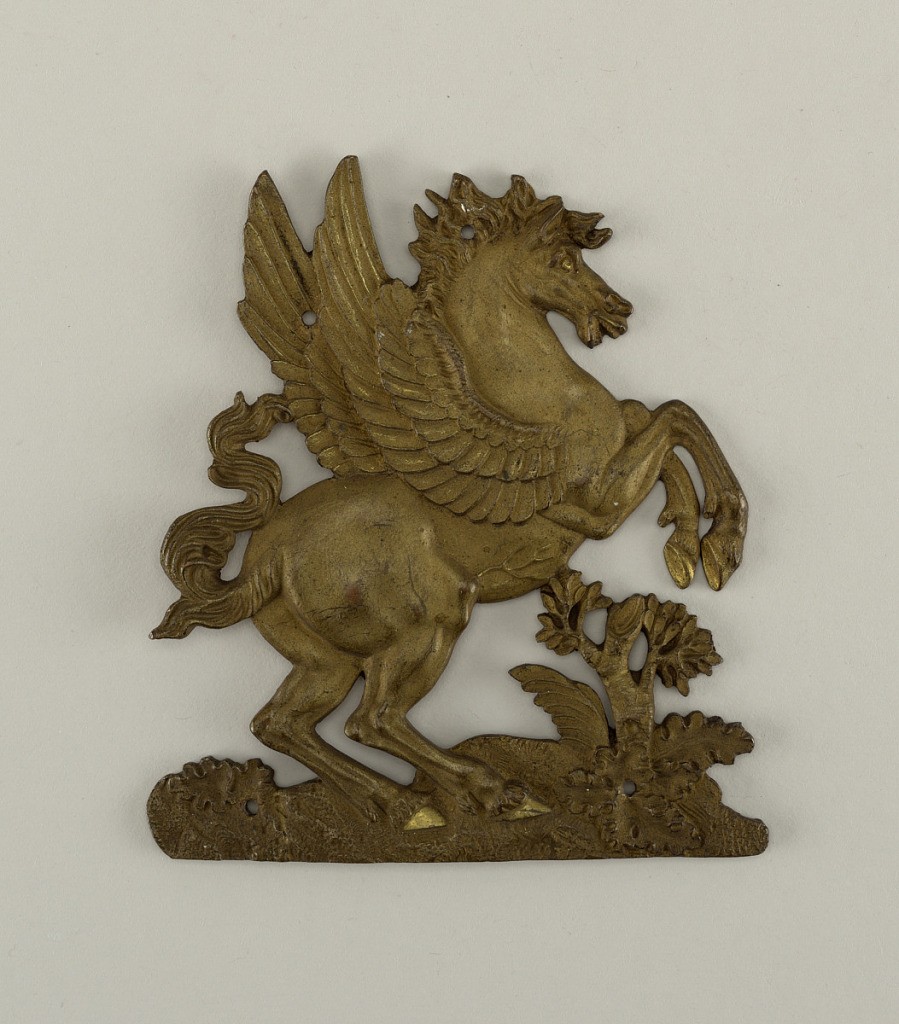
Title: Mount
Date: ca. 1815
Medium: stamped, cast and chased gilt bronze
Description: Pegasus rampant over a bush